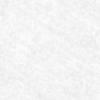
Label: no_change